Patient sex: M
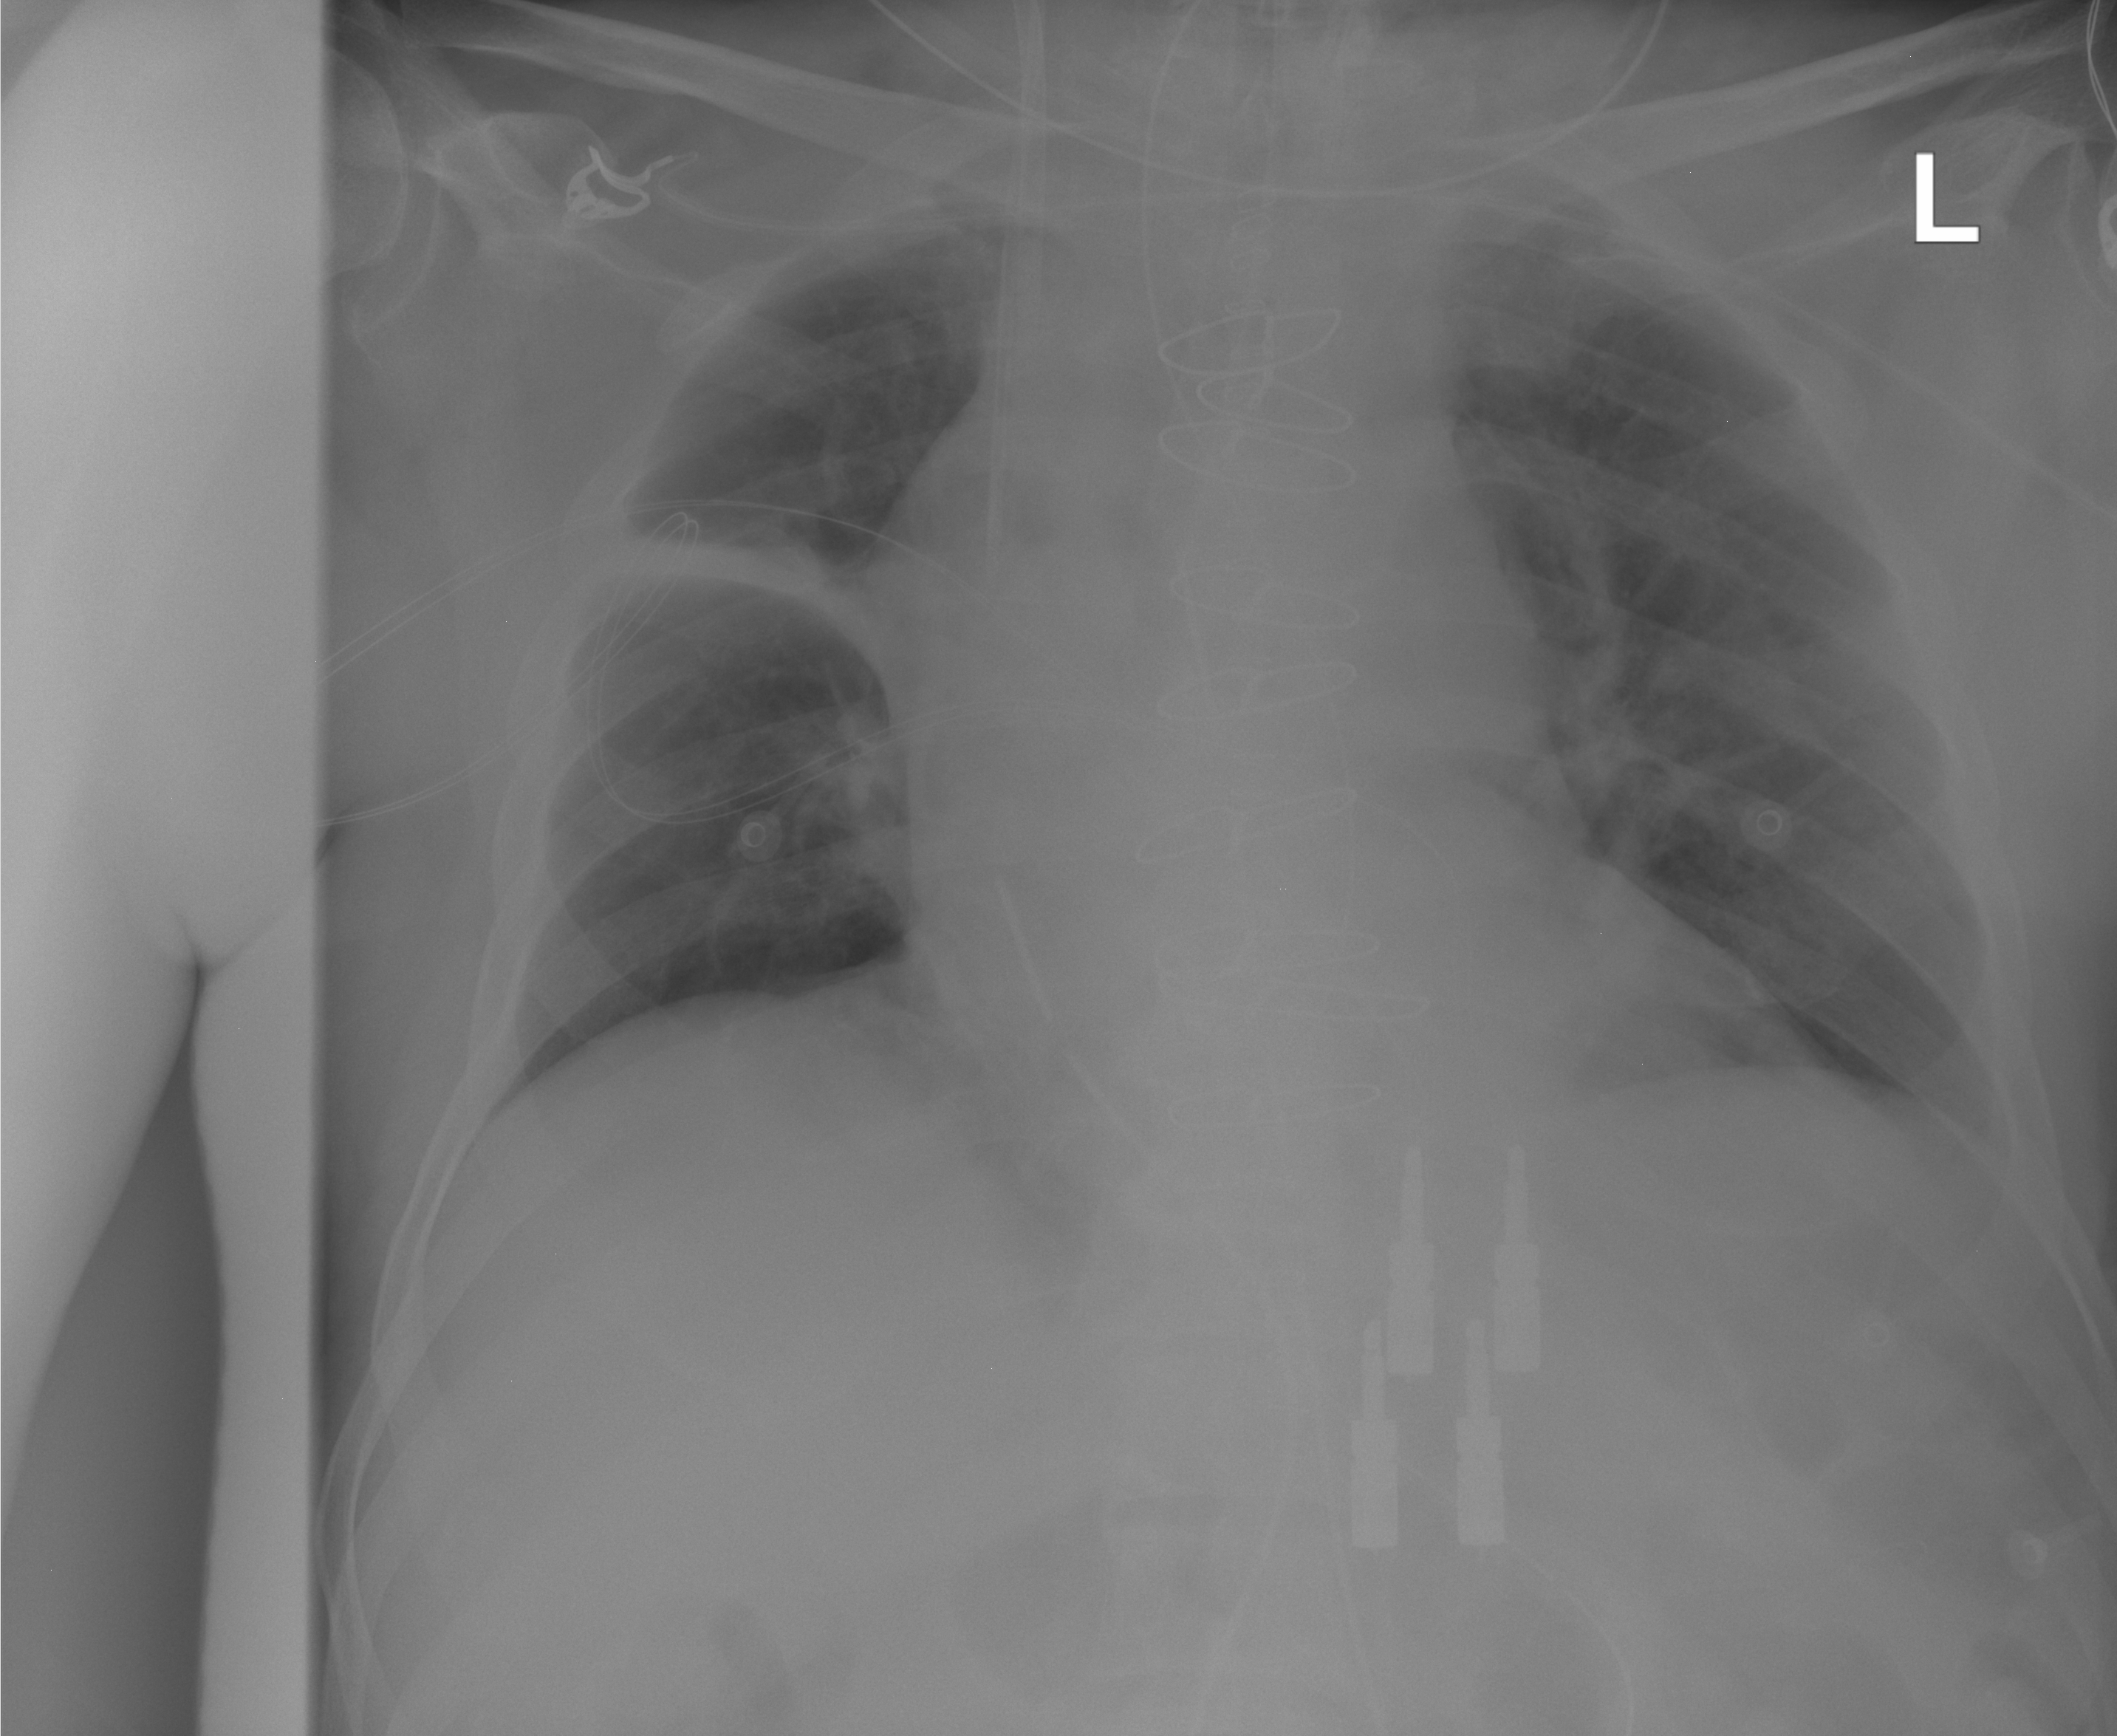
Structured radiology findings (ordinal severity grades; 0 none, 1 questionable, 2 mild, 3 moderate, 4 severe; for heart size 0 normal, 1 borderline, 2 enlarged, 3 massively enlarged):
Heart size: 0
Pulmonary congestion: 0
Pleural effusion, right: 2
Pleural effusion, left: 0
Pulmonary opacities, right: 0
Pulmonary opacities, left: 0
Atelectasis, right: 0
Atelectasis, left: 0